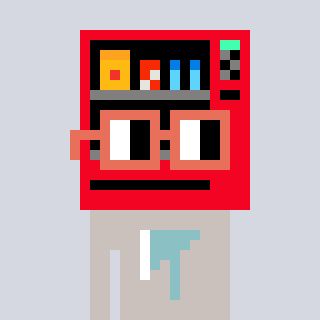
a pixel art character with square orange glasses, a vending machine-shaped head and a foggrey-colored body on a cool background